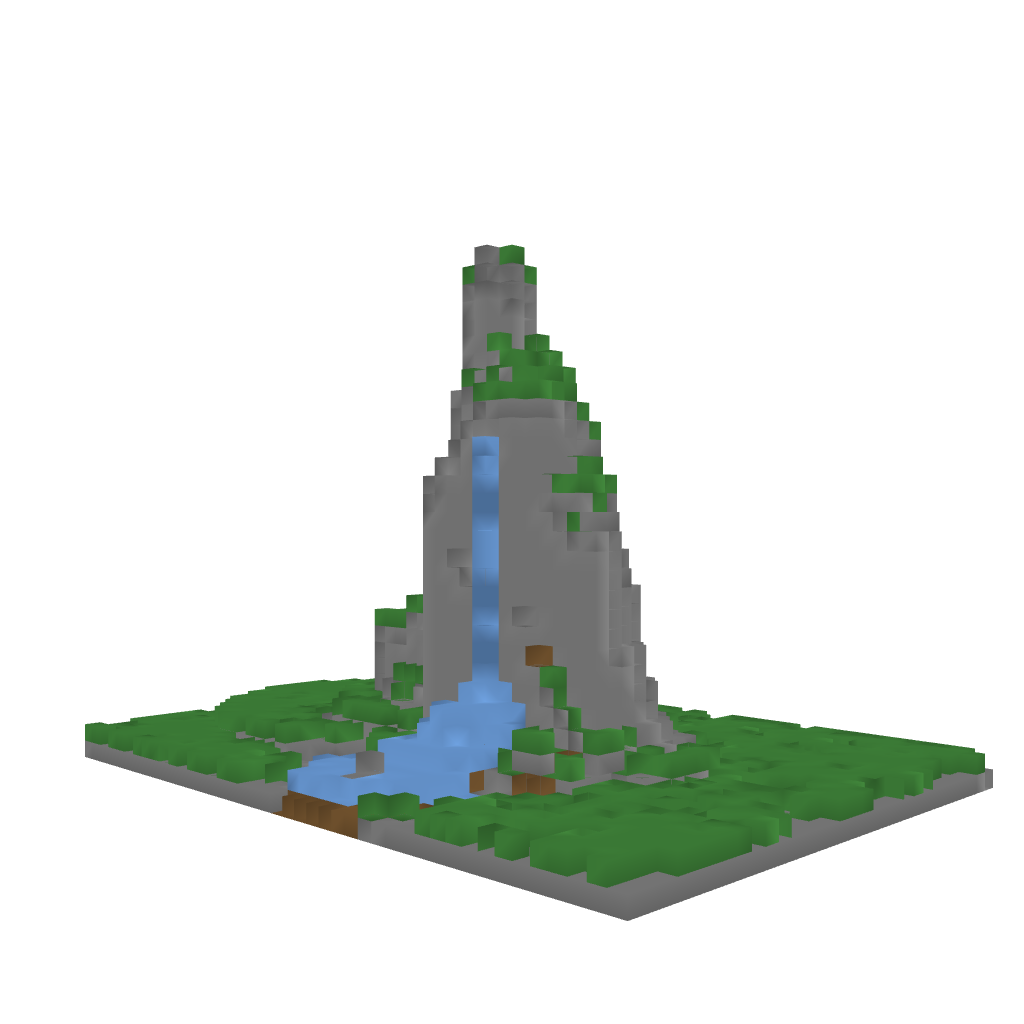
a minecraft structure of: Mini Mountain With WaterFall good quality